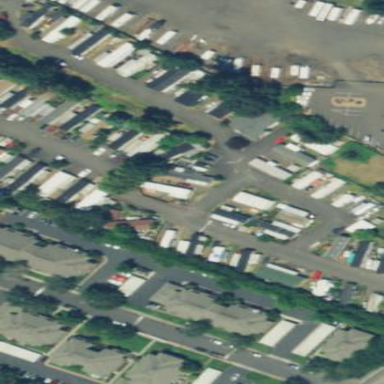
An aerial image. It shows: Residential area known as trailer park.